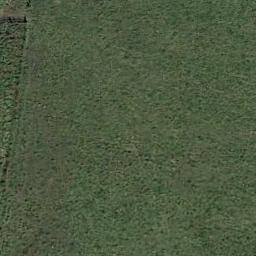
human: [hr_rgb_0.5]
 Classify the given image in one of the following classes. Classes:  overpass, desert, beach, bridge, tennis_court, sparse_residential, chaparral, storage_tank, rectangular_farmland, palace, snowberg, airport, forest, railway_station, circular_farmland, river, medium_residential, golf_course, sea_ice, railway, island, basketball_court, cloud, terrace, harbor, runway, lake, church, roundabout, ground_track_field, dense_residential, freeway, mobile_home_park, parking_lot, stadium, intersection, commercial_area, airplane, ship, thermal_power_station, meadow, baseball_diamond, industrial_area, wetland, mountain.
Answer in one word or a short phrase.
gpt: meadow